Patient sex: F
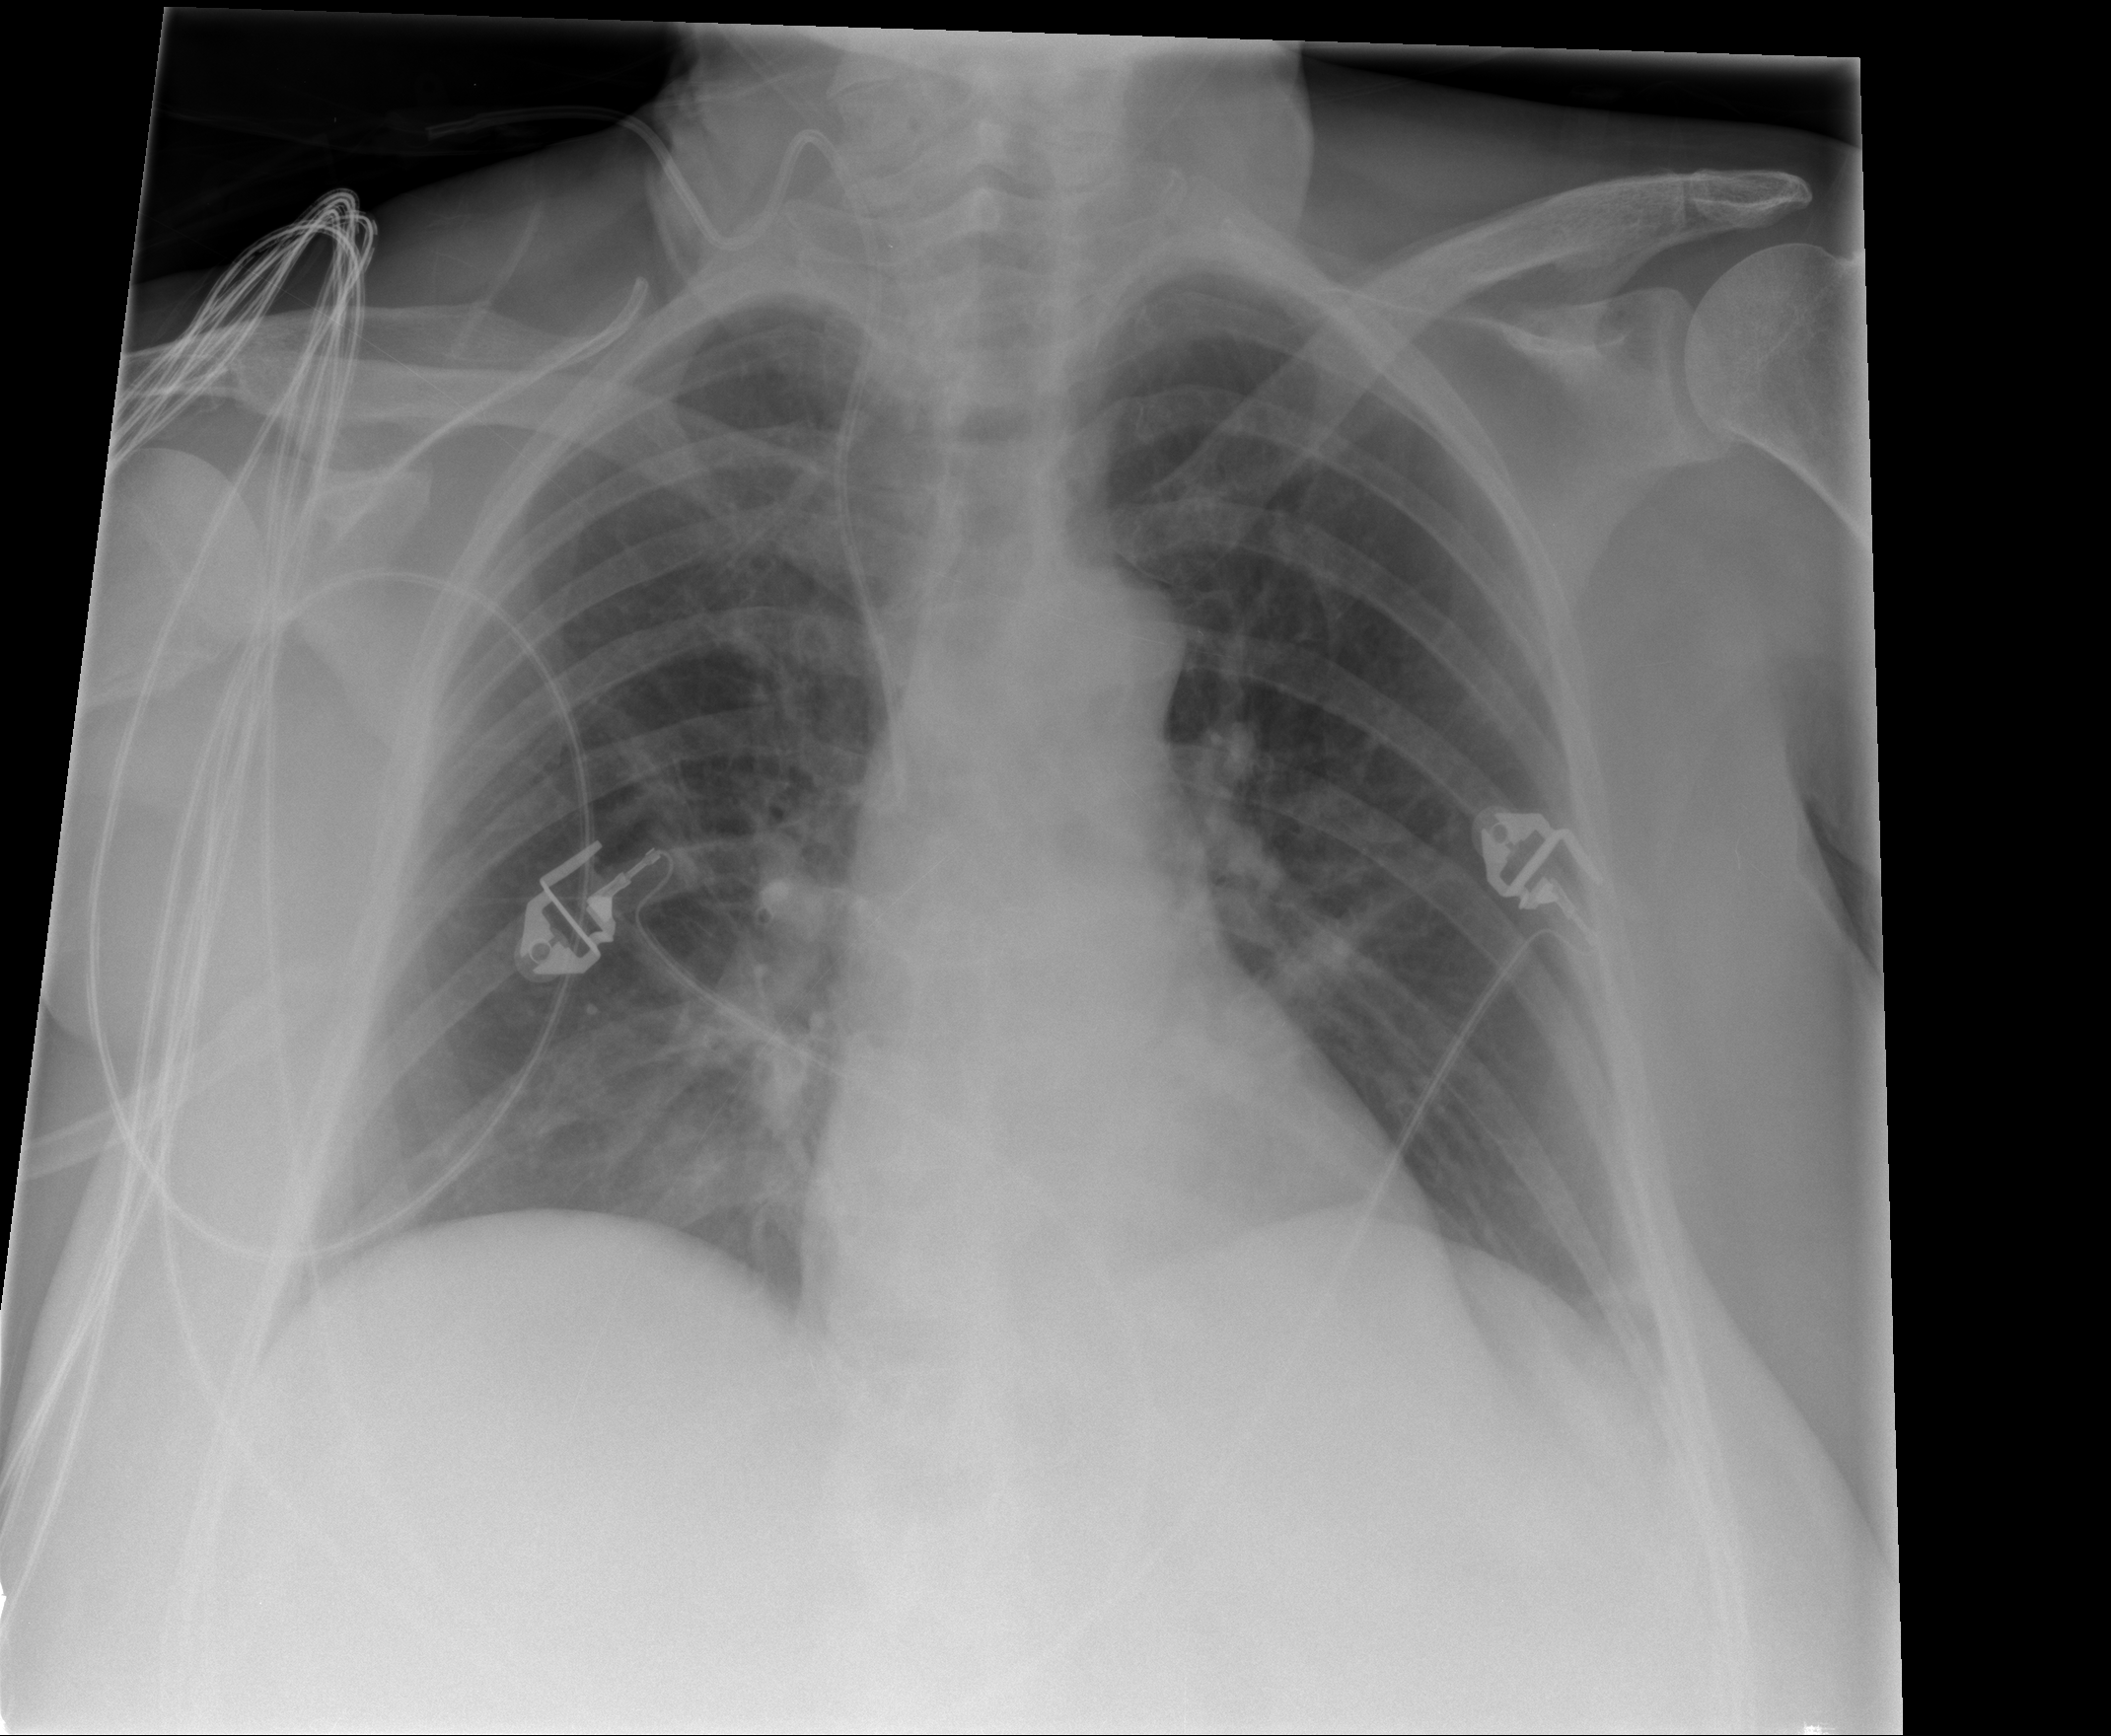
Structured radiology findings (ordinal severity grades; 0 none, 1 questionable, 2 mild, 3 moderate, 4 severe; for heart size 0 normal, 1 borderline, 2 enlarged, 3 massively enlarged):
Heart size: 0
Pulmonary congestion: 1
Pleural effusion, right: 0
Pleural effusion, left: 0
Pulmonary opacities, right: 1
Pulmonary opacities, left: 0
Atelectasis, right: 0
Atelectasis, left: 0